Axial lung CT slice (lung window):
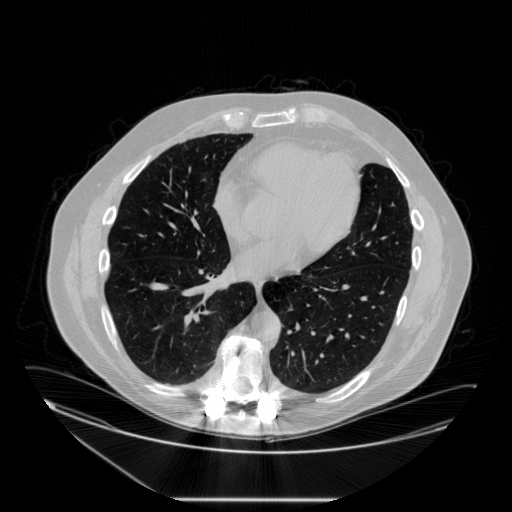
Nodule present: no